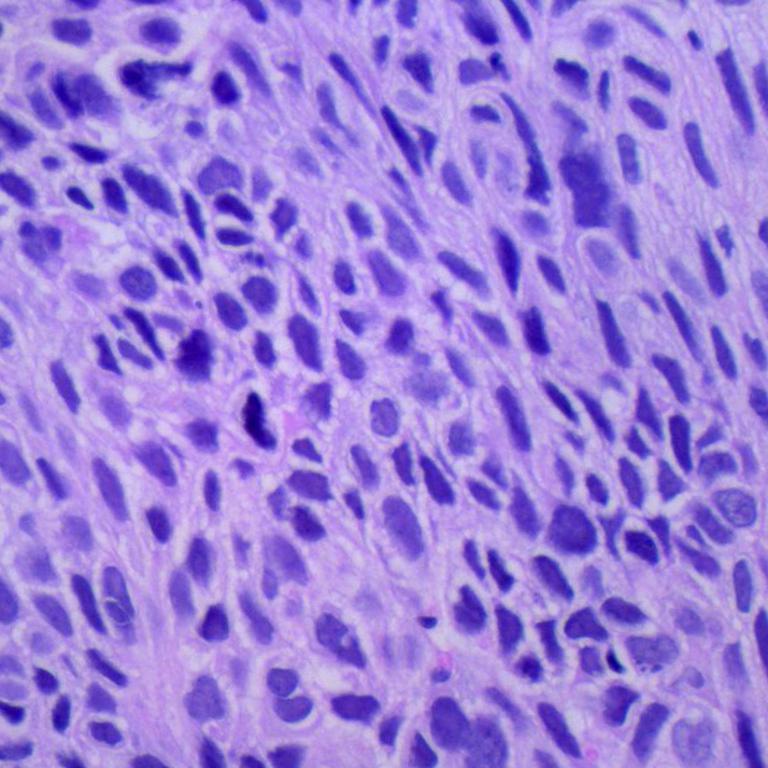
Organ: lung
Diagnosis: squamous carcinomas